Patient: sex M, age 64
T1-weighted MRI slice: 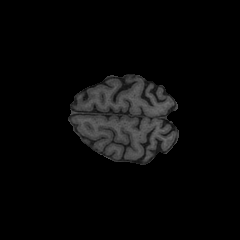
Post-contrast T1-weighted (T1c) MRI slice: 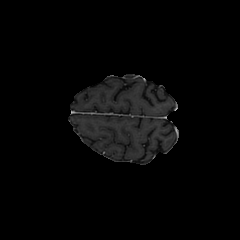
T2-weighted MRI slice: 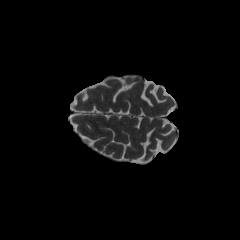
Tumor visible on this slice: no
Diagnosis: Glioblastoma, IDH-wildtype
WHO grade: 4